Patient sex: F
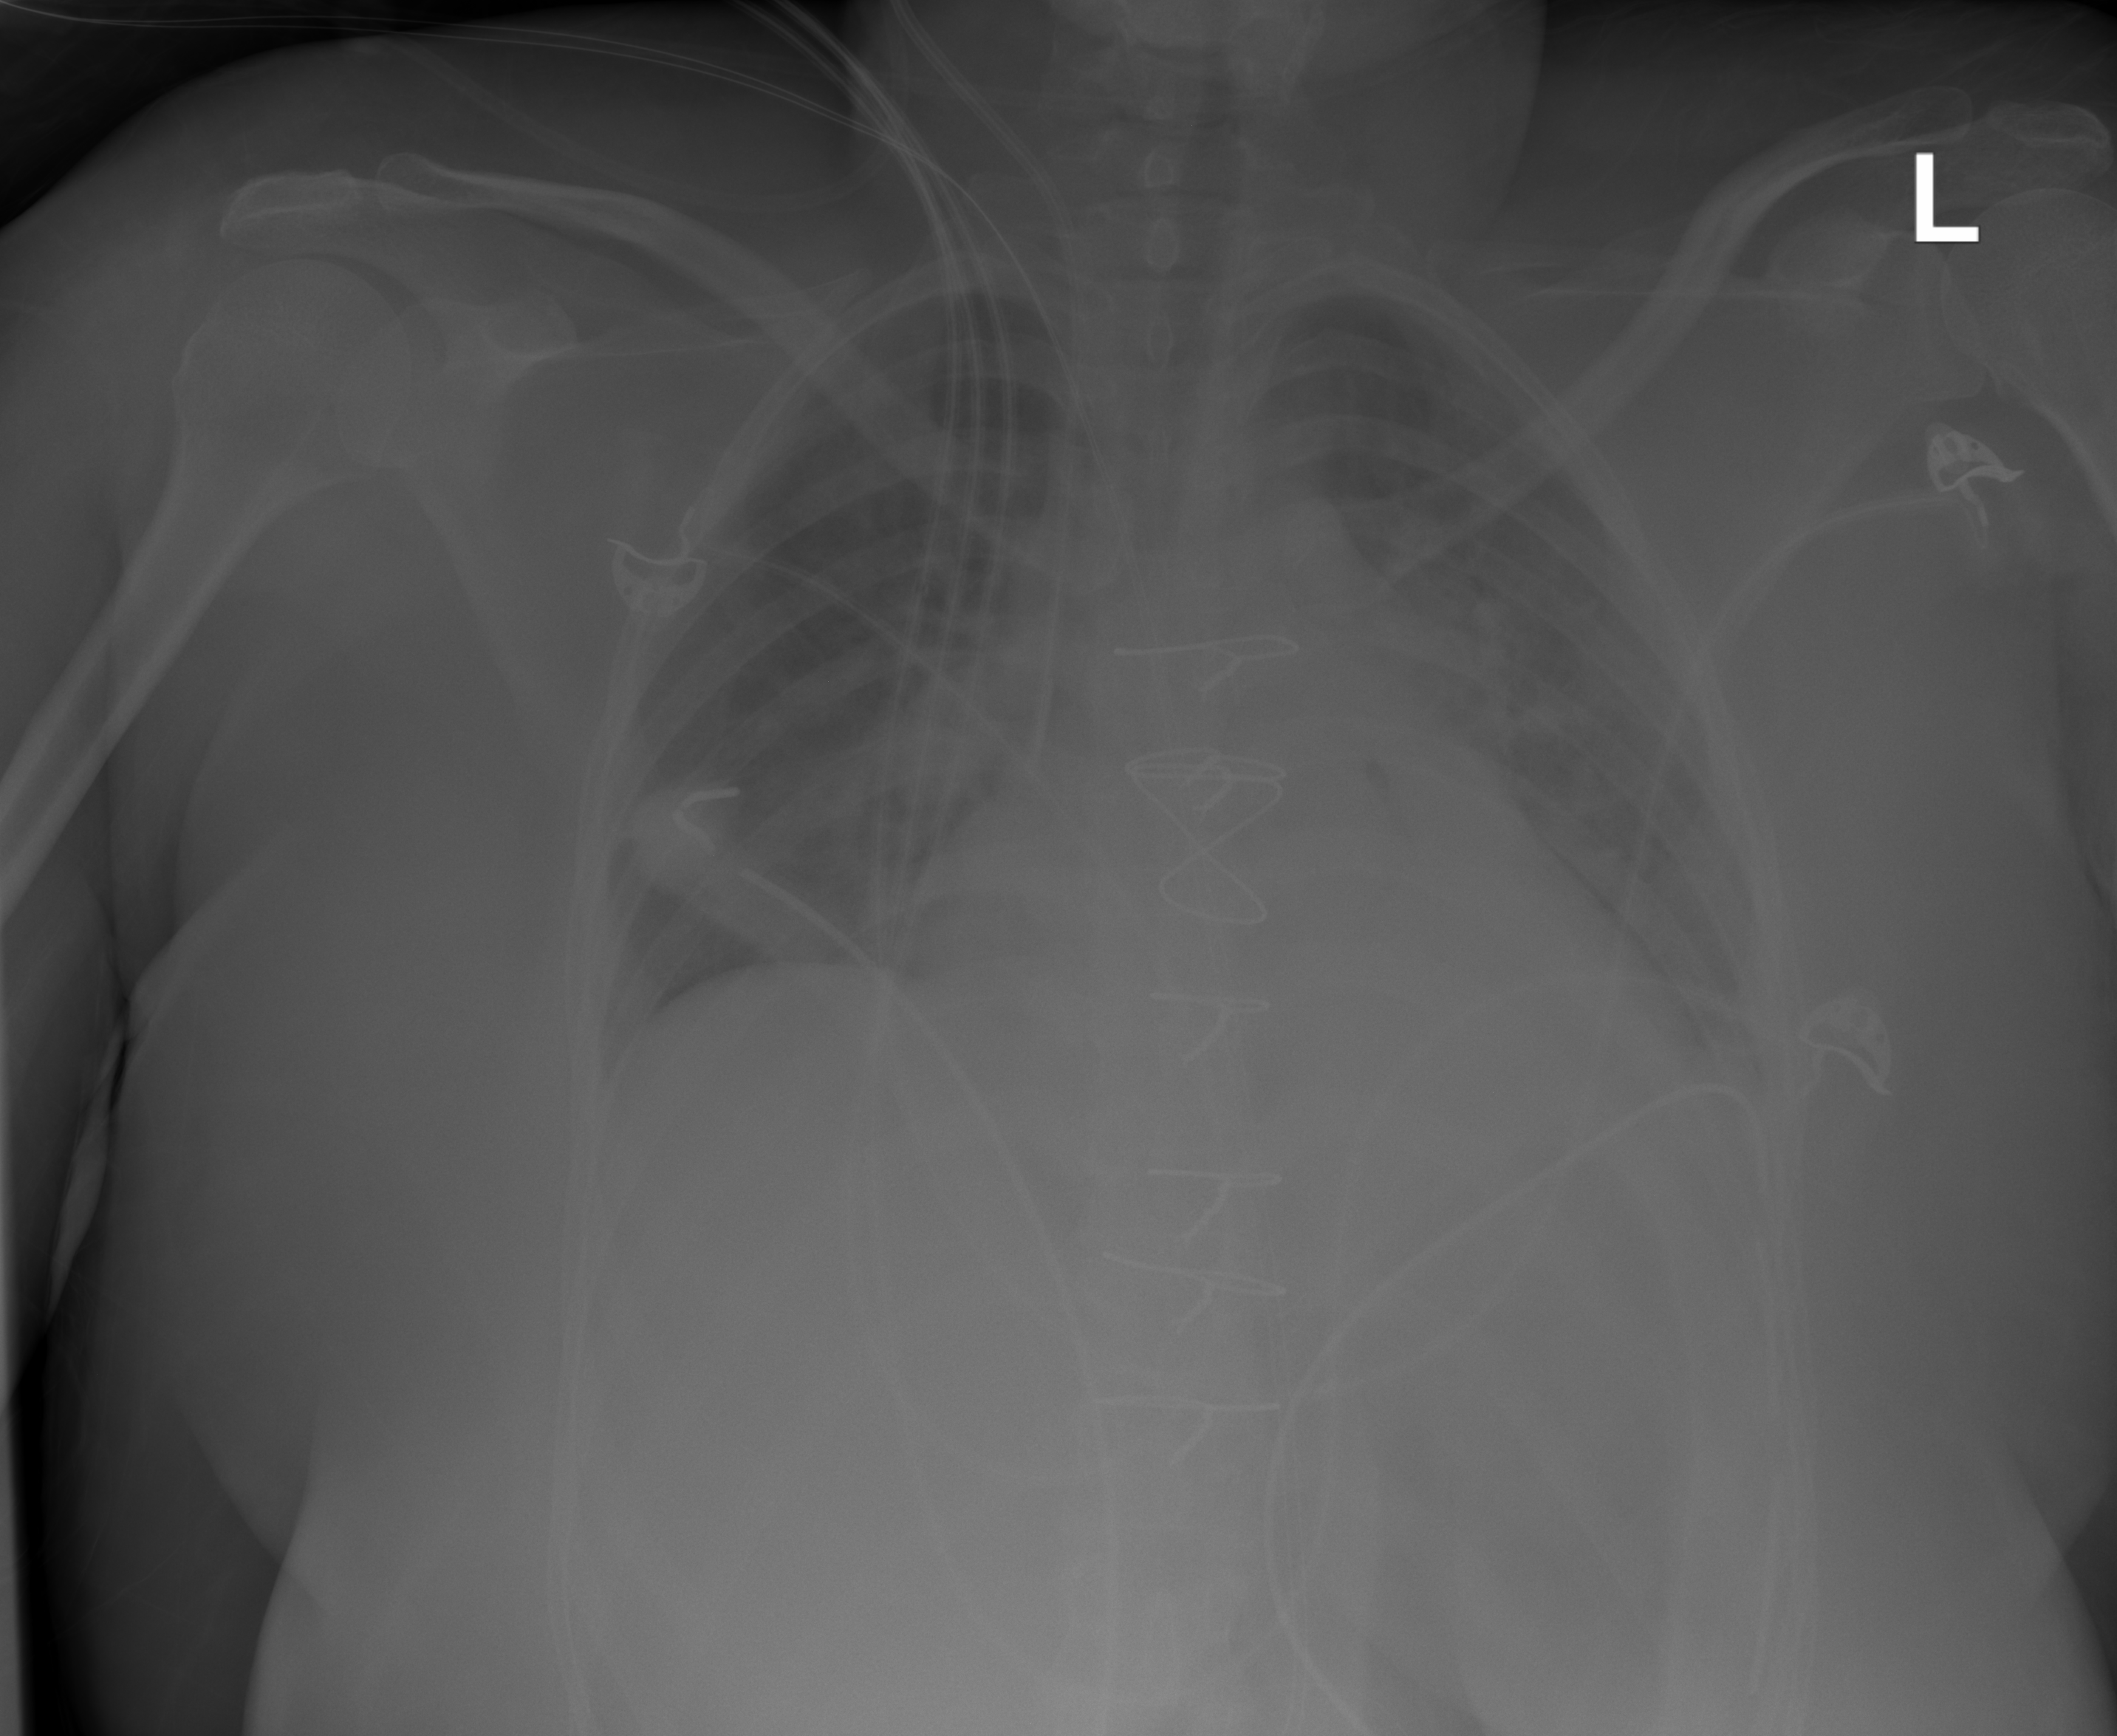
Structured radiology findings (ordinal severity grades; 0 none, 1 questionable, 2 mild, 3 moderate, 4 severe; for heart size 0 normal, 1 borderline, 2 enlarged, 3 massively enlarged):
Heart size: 2
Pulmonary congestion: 3
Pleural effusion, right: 0
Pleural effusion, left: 2
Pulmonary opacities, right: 0
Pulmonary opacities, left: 0
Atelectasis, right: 0
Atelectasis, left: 2